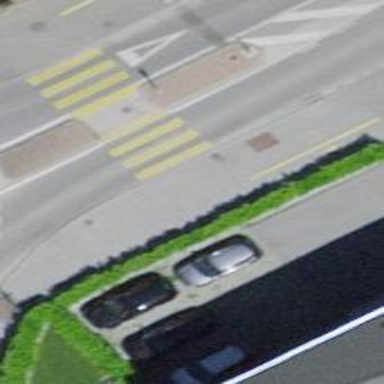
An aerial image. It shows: Uncontrolled zebra crossing with central island.